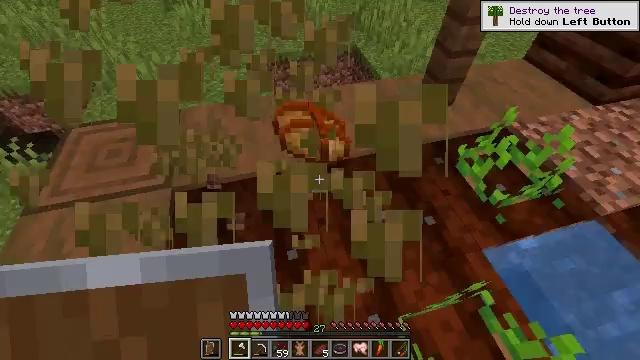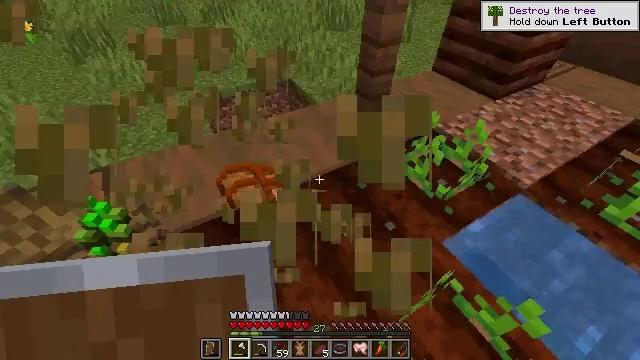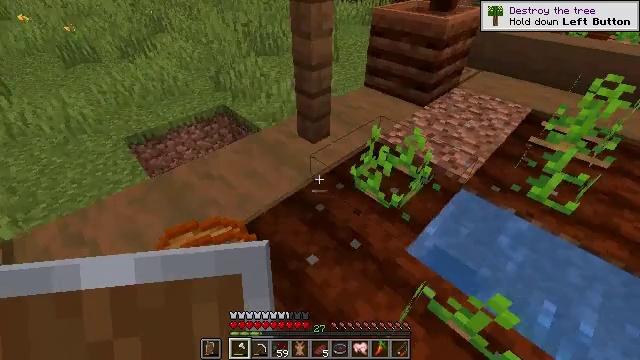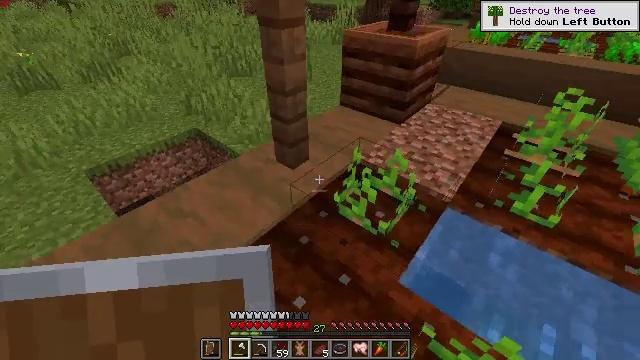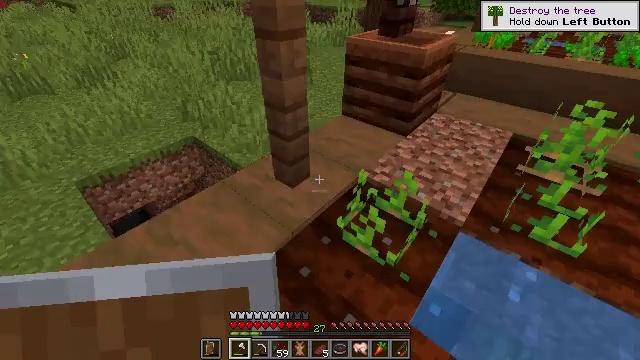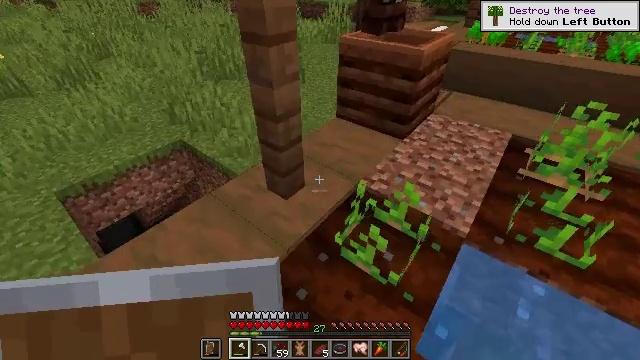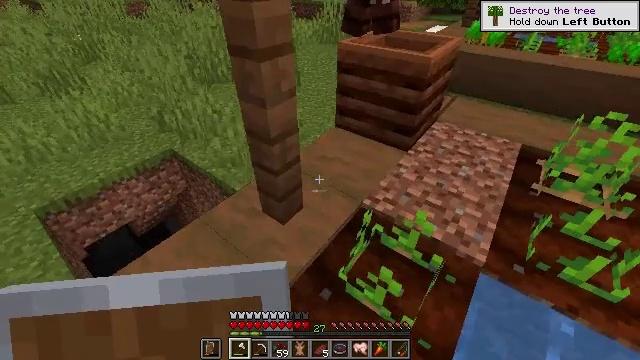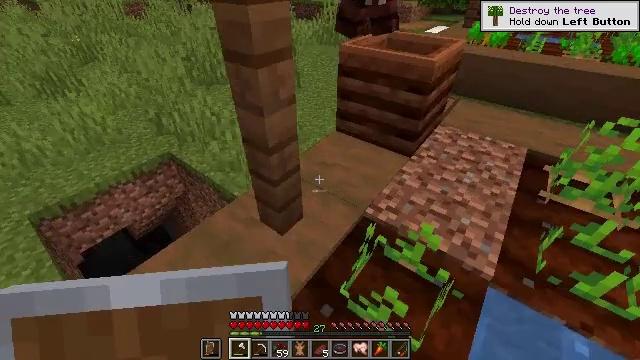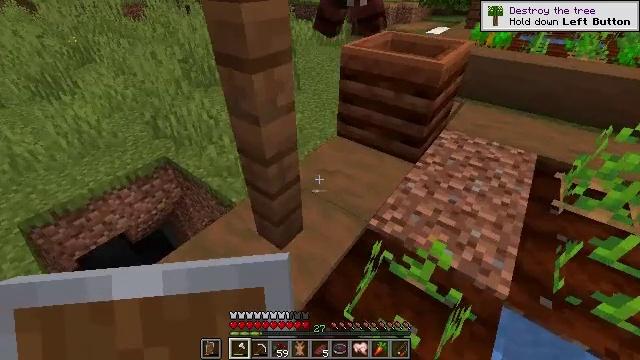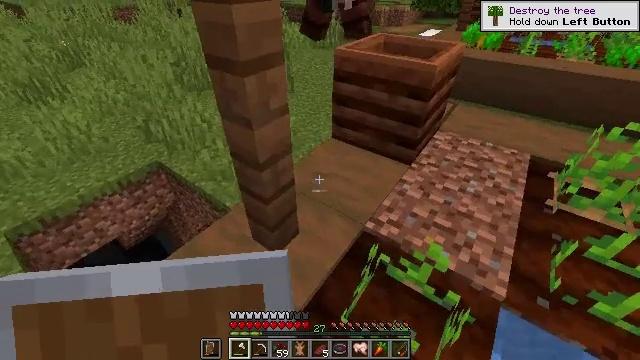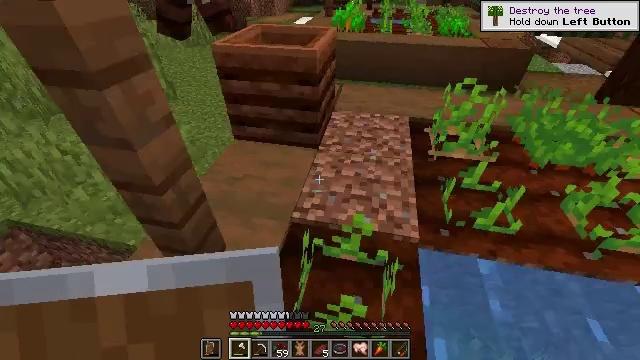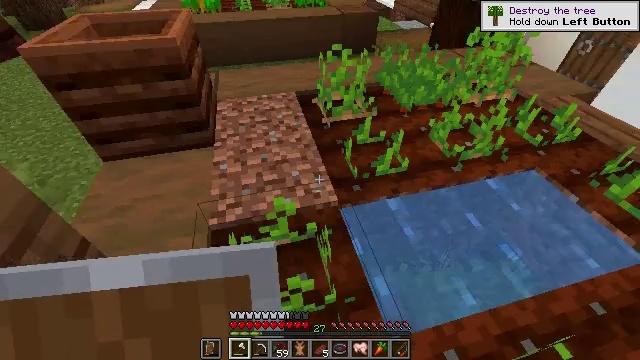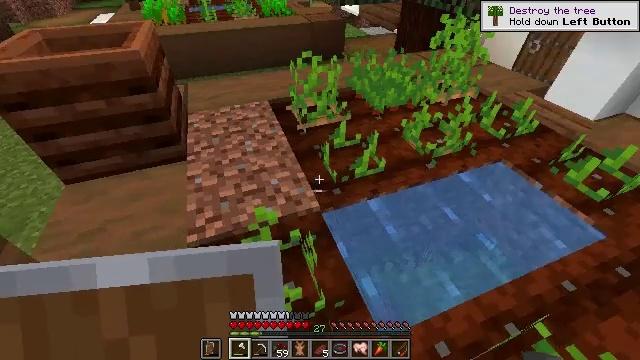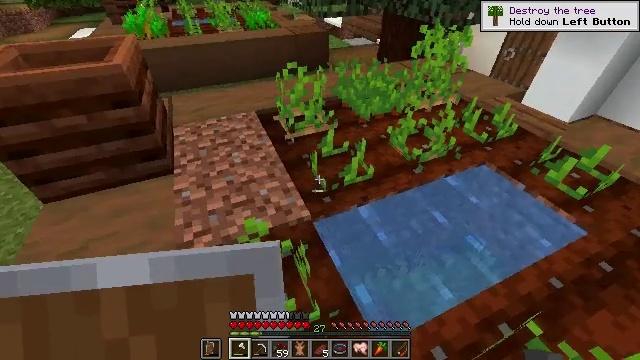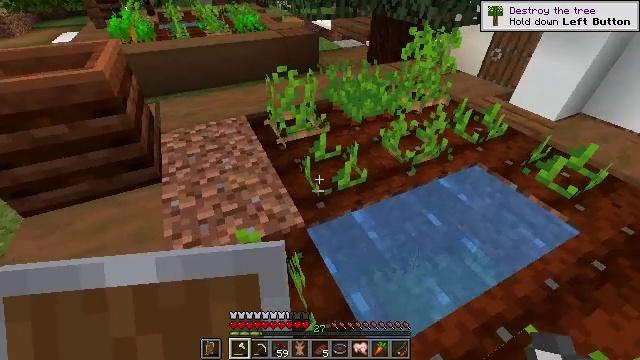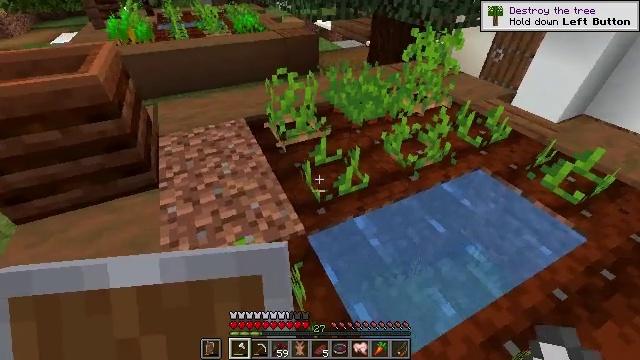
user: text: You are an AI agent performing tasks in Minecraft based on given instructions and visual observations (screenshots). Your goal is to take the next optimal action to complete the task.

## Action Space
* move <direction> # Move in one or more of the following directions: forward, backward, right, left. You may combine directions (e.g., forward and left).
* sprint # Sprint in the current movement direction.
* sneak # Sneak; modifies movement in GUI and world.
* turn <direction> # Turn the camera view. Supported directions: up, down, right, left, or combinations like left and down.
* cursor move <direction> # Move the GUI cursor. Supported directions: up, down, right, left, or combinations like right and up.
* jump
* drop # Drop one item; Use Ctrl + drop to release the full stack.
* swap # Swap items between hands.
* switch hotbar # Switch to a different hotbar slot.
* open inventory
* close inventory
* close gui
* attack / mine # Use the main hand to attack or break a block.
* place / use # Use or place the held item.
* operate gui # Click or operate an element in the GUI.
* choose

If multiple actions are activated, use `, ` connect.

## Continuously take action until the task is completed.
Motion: motion action
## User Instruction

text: Break the potato plant to gather potatoes.
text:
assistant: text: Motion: move forward, turn right and up
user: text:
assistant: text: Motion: move forward, turn right and up
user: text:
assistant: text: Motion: move forward, turn right and up
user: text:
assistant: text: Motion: move forward
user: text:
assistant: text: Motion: move forward, turn right
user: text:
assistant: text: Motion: move forward, turn right
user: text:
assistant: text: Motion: no_op
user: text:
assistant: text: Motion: no_op
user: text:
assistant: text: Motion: turn right
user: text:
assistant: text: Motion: turn right and down
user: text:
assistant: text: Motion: turn right and down
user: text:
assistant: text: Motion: turn right and up
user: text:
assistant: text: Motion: turn right and up
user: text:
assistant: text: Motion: move forward, turn right
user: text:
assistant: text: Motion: move forward
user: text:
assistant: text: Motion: move forward
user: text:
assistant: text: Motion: move forward
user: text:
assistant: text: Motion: move forward and move left
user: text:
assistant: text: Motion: move forward and move left
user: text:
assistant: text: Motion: move forward and move left
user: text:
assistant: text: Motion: move forward and move left, turn right
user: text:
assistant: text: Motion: turn right
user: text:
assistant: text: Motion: attack / mine
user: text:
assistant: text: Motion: attack / mine
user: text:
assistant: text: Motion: turn right, attack / mine
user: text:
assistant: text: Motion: turn right and down
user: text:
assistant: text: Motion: move forward, turn right
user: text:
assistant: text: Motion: move forward, turn right and up
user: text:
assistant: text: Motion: move forward, turn right and up
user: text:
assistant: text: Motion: move forward, turn right